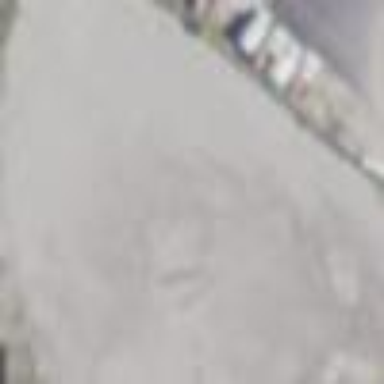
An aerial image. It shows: Heap of unidentified object or material.